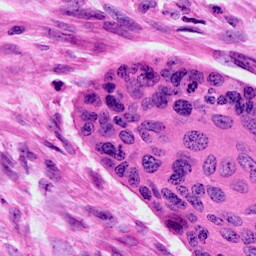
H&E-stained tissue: Cervix